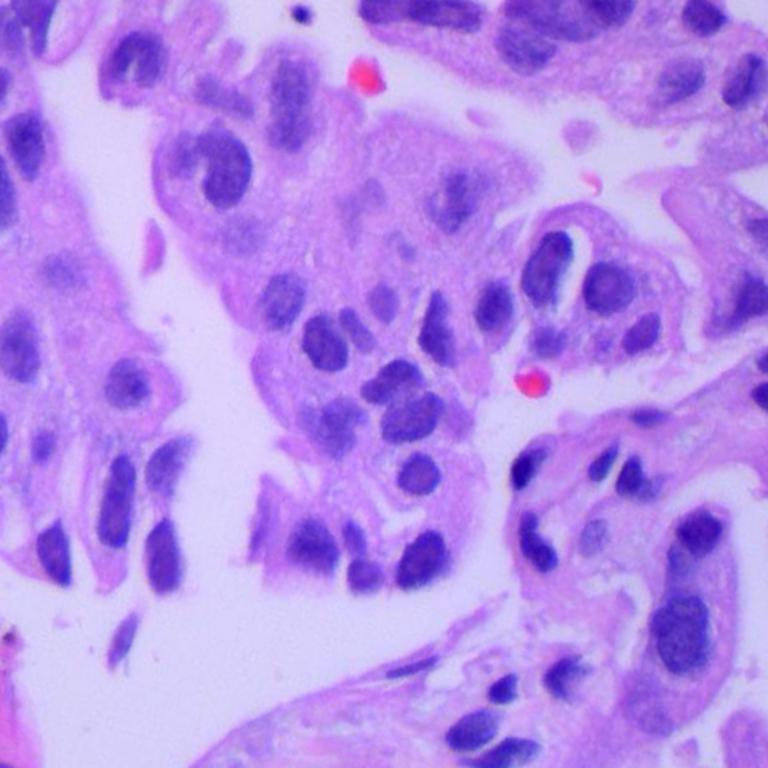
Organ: lung
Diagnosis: adenocarcinomas